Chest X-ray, PA view. Patient: 48 years old, sex M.
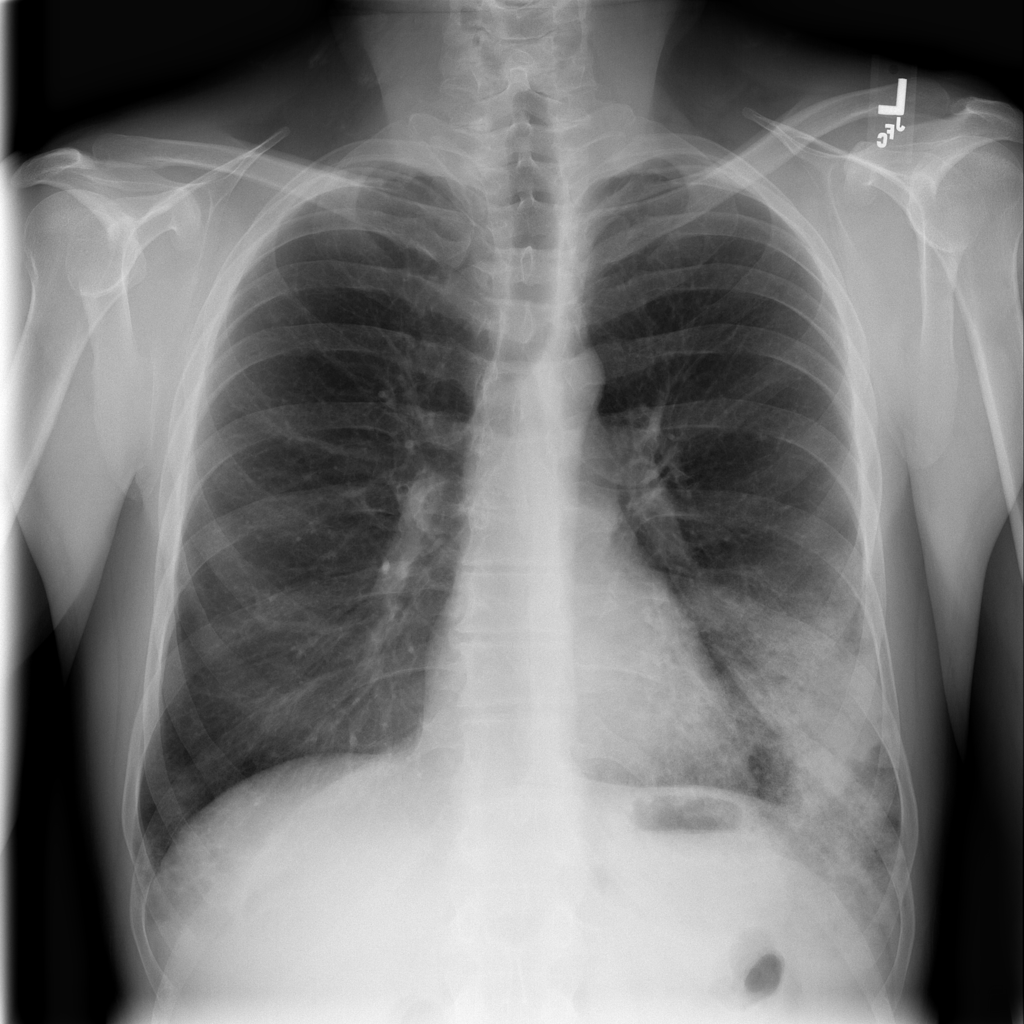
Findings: Infiltration, Pneumonia